Question: Is there a CSS property to invert the 'font-color' depending on the 'background-color' like this picture?

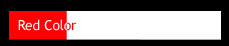
Answer: There is a CSS property called <URL> instead of pseudo elements.
<URL>
'''
.inverted-bar {
position: relative;
}
.inverted-bar:before,
.inverted-bar:after {
padding: 10px 0;
text-indent: 10px;
position: absolute;
white-space: nowrap;
overflow: hidden;
content: attr(data-content);
}
.inverted-bar:before {
background-color: aqua;
color: red;
width: 100%;
}
.inverted-bar:after {
background-color: red;
color: aqua;
width: 20%;
}
'''
'''
<div class="inverted-bar" data-content="Lorem ipsum dolor sit amet"></div>
'''